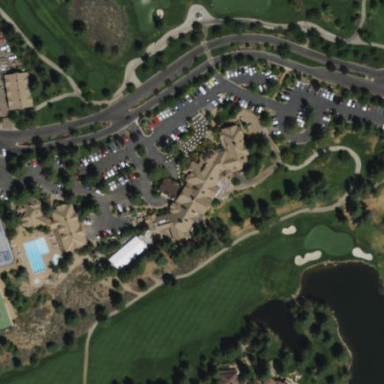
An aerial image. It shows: Clubhouse building for golf.